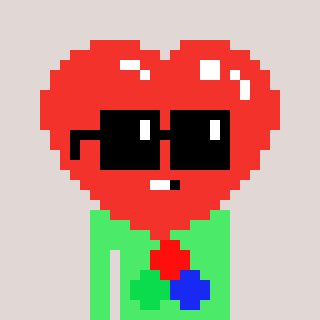
a pixel art character with square black sunglasses, a heart-shaped head and a teal-colored body on a warm background